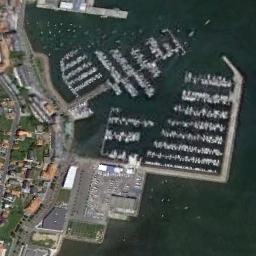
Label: harbor